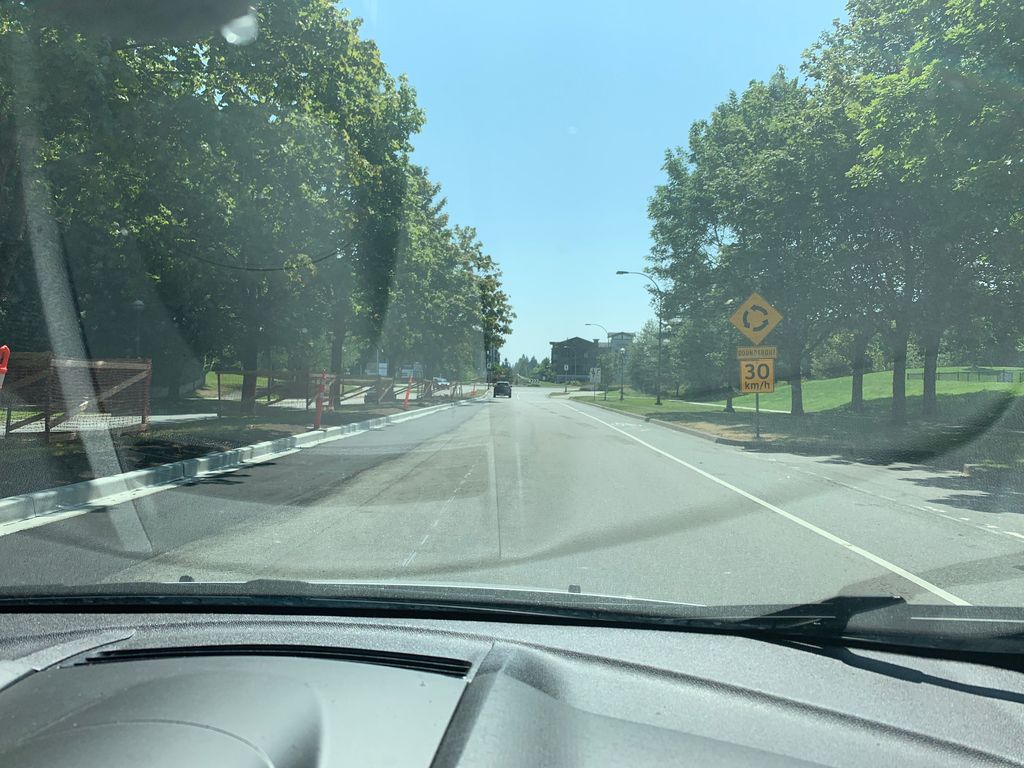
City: vancouver